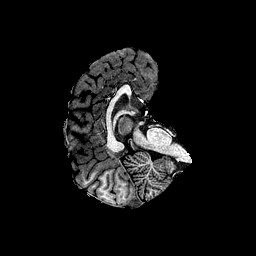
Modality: T1w
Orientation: axial
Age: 22
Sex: female
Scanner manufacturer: ge
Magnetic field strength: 3 T
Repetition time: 7.66 s
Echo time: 0.003476 s